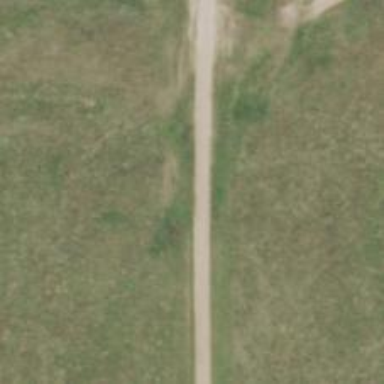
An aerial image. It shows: Road designated for service vehicles specifically for accessing wind farm.